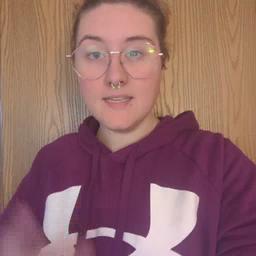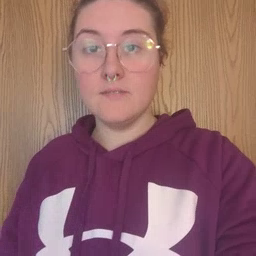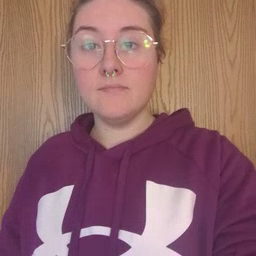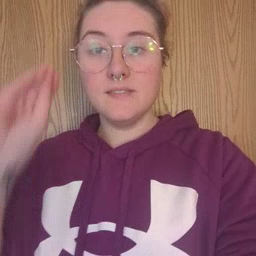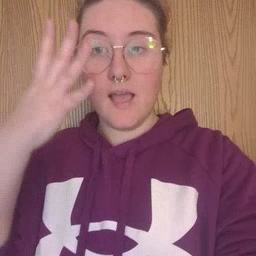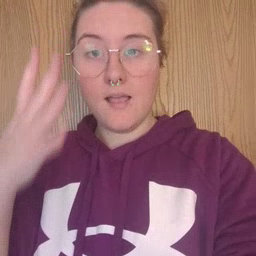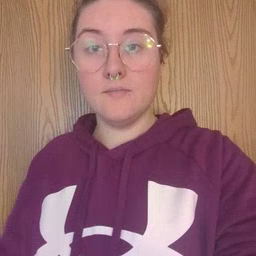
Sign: sun